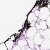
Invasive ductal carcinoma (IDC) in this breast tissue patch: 0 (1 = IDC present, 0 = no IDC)